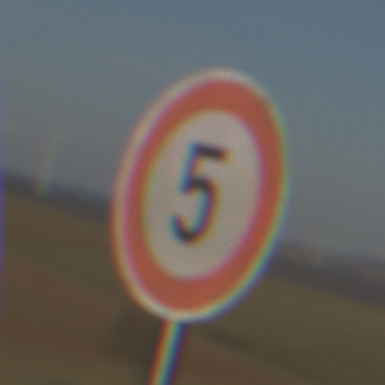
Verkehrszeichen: Geschwindigkeit5
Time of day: MorningAfternoon
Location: Outdoor (Nature)
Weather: Clear
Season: Winter
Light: Natural